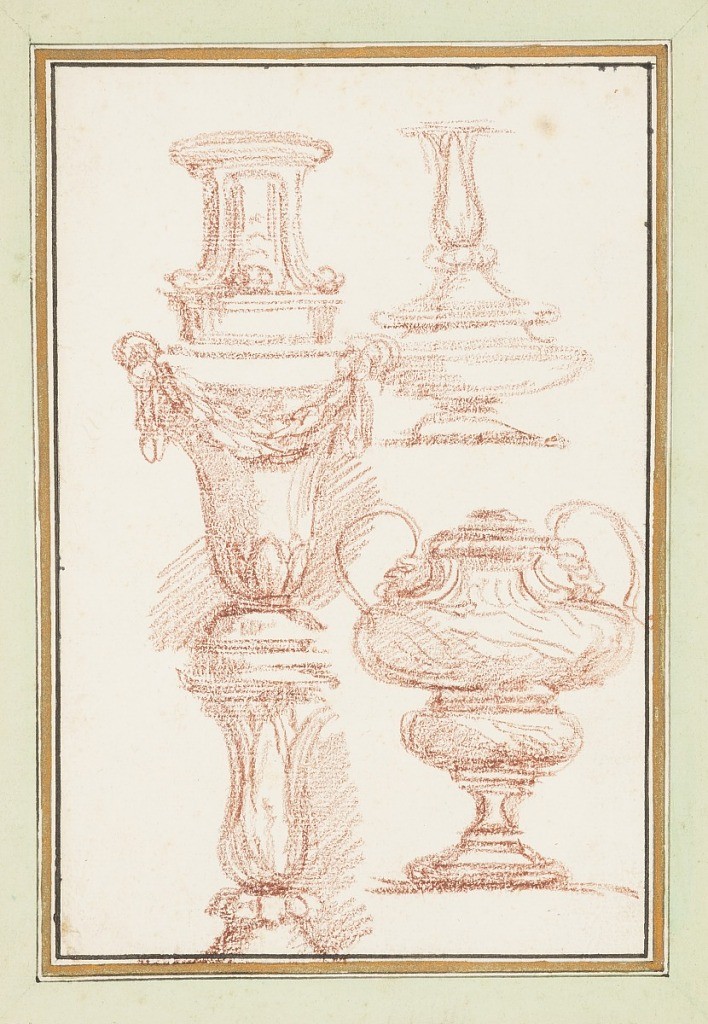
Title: Baluster, urns and pedestal
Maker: Jean-Robert Ango, French, active in Rome 1759 –1770, d. 1773
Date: ca. 1759–70
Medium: Red chalk on paper
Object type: Drawing
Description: Upper left: pedestal. Lower left: baluster. Urns on the right side. There is no space between the pedestal and baluster.